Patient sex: M
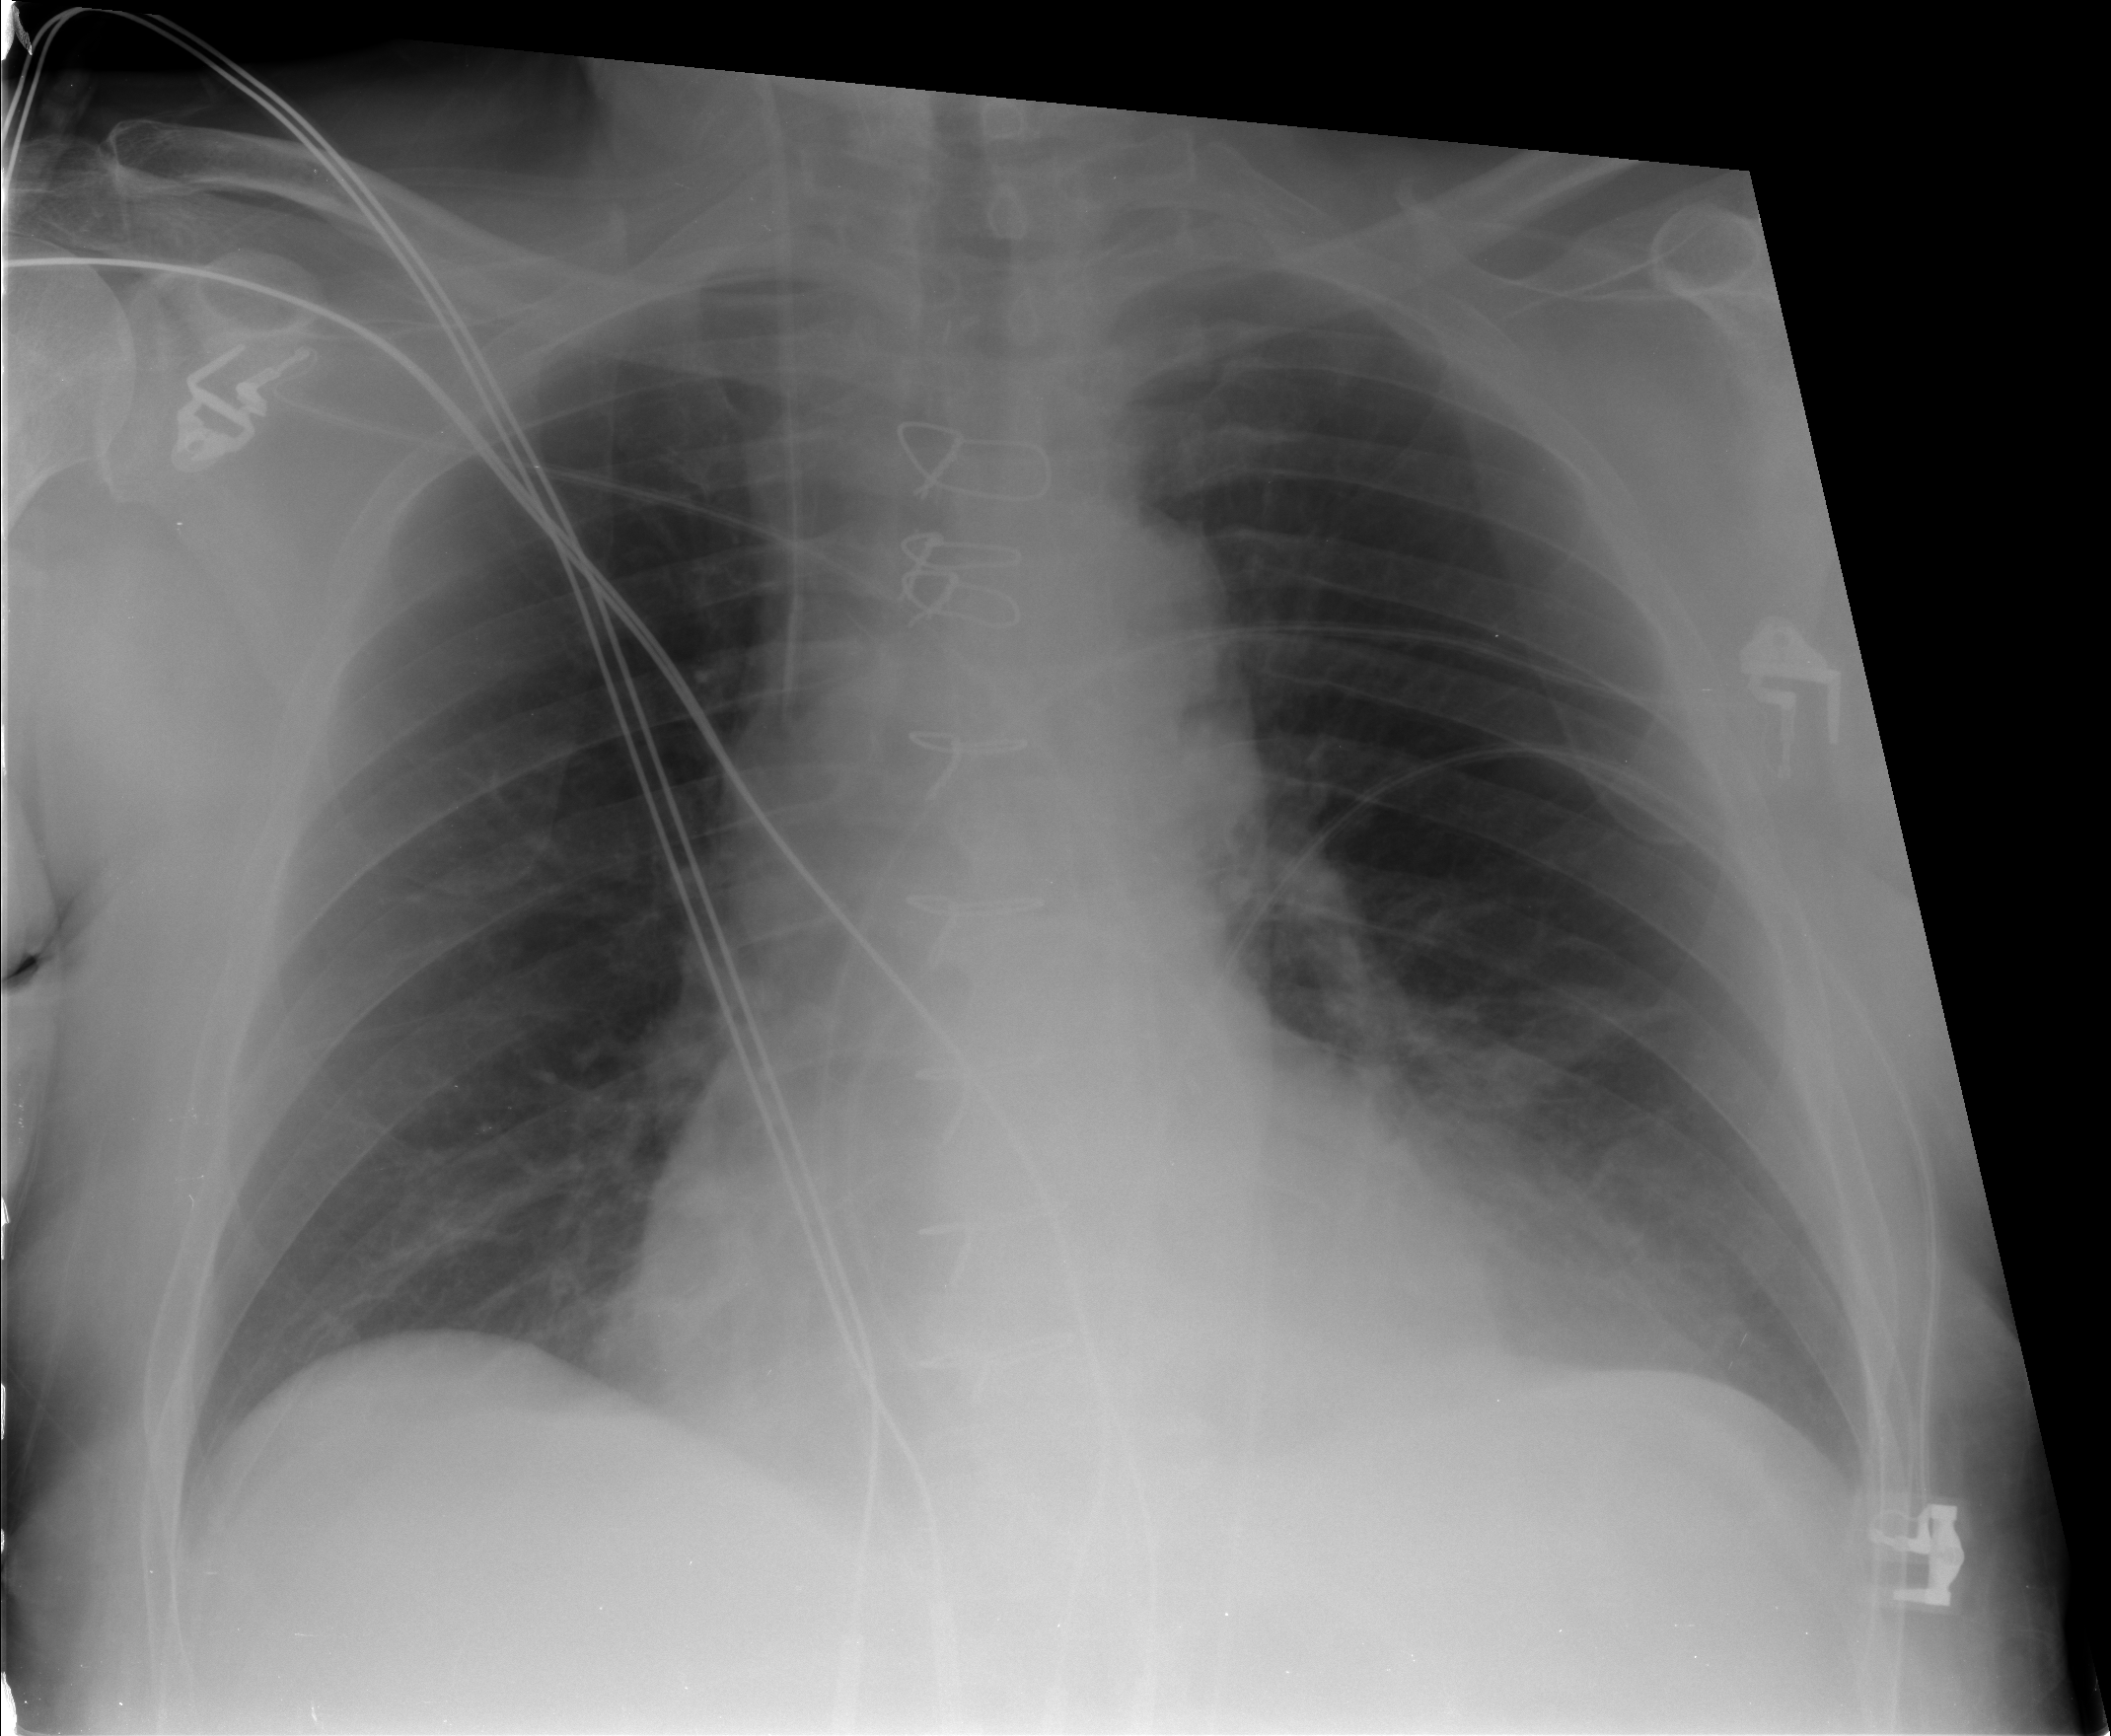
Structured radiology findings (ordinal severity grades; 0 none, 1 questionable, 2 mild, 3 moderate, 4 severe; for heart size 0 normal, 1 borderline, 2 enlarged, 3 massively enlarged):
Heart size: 1
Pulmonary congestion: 0
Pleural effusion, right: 0
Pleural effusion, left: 1
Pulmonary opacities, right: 0
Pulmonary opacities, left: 0
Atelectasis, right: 0
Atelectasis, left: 2